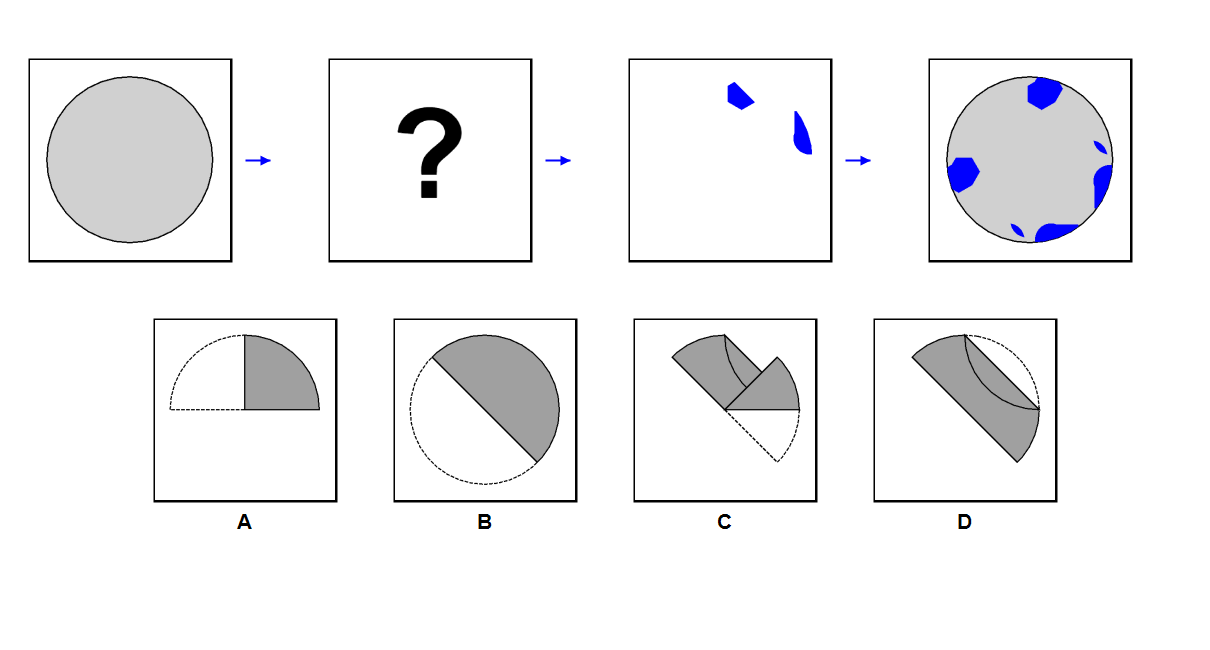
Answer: A